Question: I have commuter flow data from the 2001 Census. I converted it from "flat" to "long" form using 'melt' from the 'reshape2' R package and placed origins and destinations in the same row because ggplot2 accepts only data-frame inputs.
My issue is that I've ended-up doubling-up the data for each line, so that each row (line) has an origin and a destination. I'm sure there is a more concise solution, probably involving an even longer form of my data.
To make the problem specific, I've produced a small worked example from Hereford:
'''
# prepare data + packages
library(ggplot2)
library(ggmap)
flows.mini <- flows.ft[1:100,]
save(flows.mini, file="flows.mini.RData")
load("flows.mini.RData")
head(flows.mini)
variable X.1 value X1.x X2.x X1.y X2.y n nr
1 00GANY 00GANY 605 -2.699389 52.06554 -2.699389 52.06554 605 1
2 00GANY 00GAPA 135 -2.742064 52.04099 -2.699389 52.06554 135 2
3 00GANY 00GAQD 25 -2.733890 51.93402 -2.699389 52.06554 25 3
fcols
1 500+
2 100-500
3 10-100
'''
To reproduce the steps taken from the last two lines, please download the RData file (2 kb): <URL> and reproduce the plot:

This is how I've plotted it:
'''
# plot flows by doubling-up
hford <- qmap("hereford", source = "stamen", maptype = "toner", extent = "normal", maprange=FALSE)
hford + geom_path(data= flows.mini, aes(x=c(X1.x,X1.y), y=c(X2.x, X2.y),
group = c(nr, nr), color = c(fcols,fcols), size= c(n,n)),
lineend = "round") +
scale_size_continuous(range = c(0.05,5)) +
scale_color_discrete(breaks = c("0-10", "10-100", "100-500", "500+")) +
coord_map()
'''
I think you'll agree the double attributes are inefficient, so, to re-phrase my question: how can I remove them?
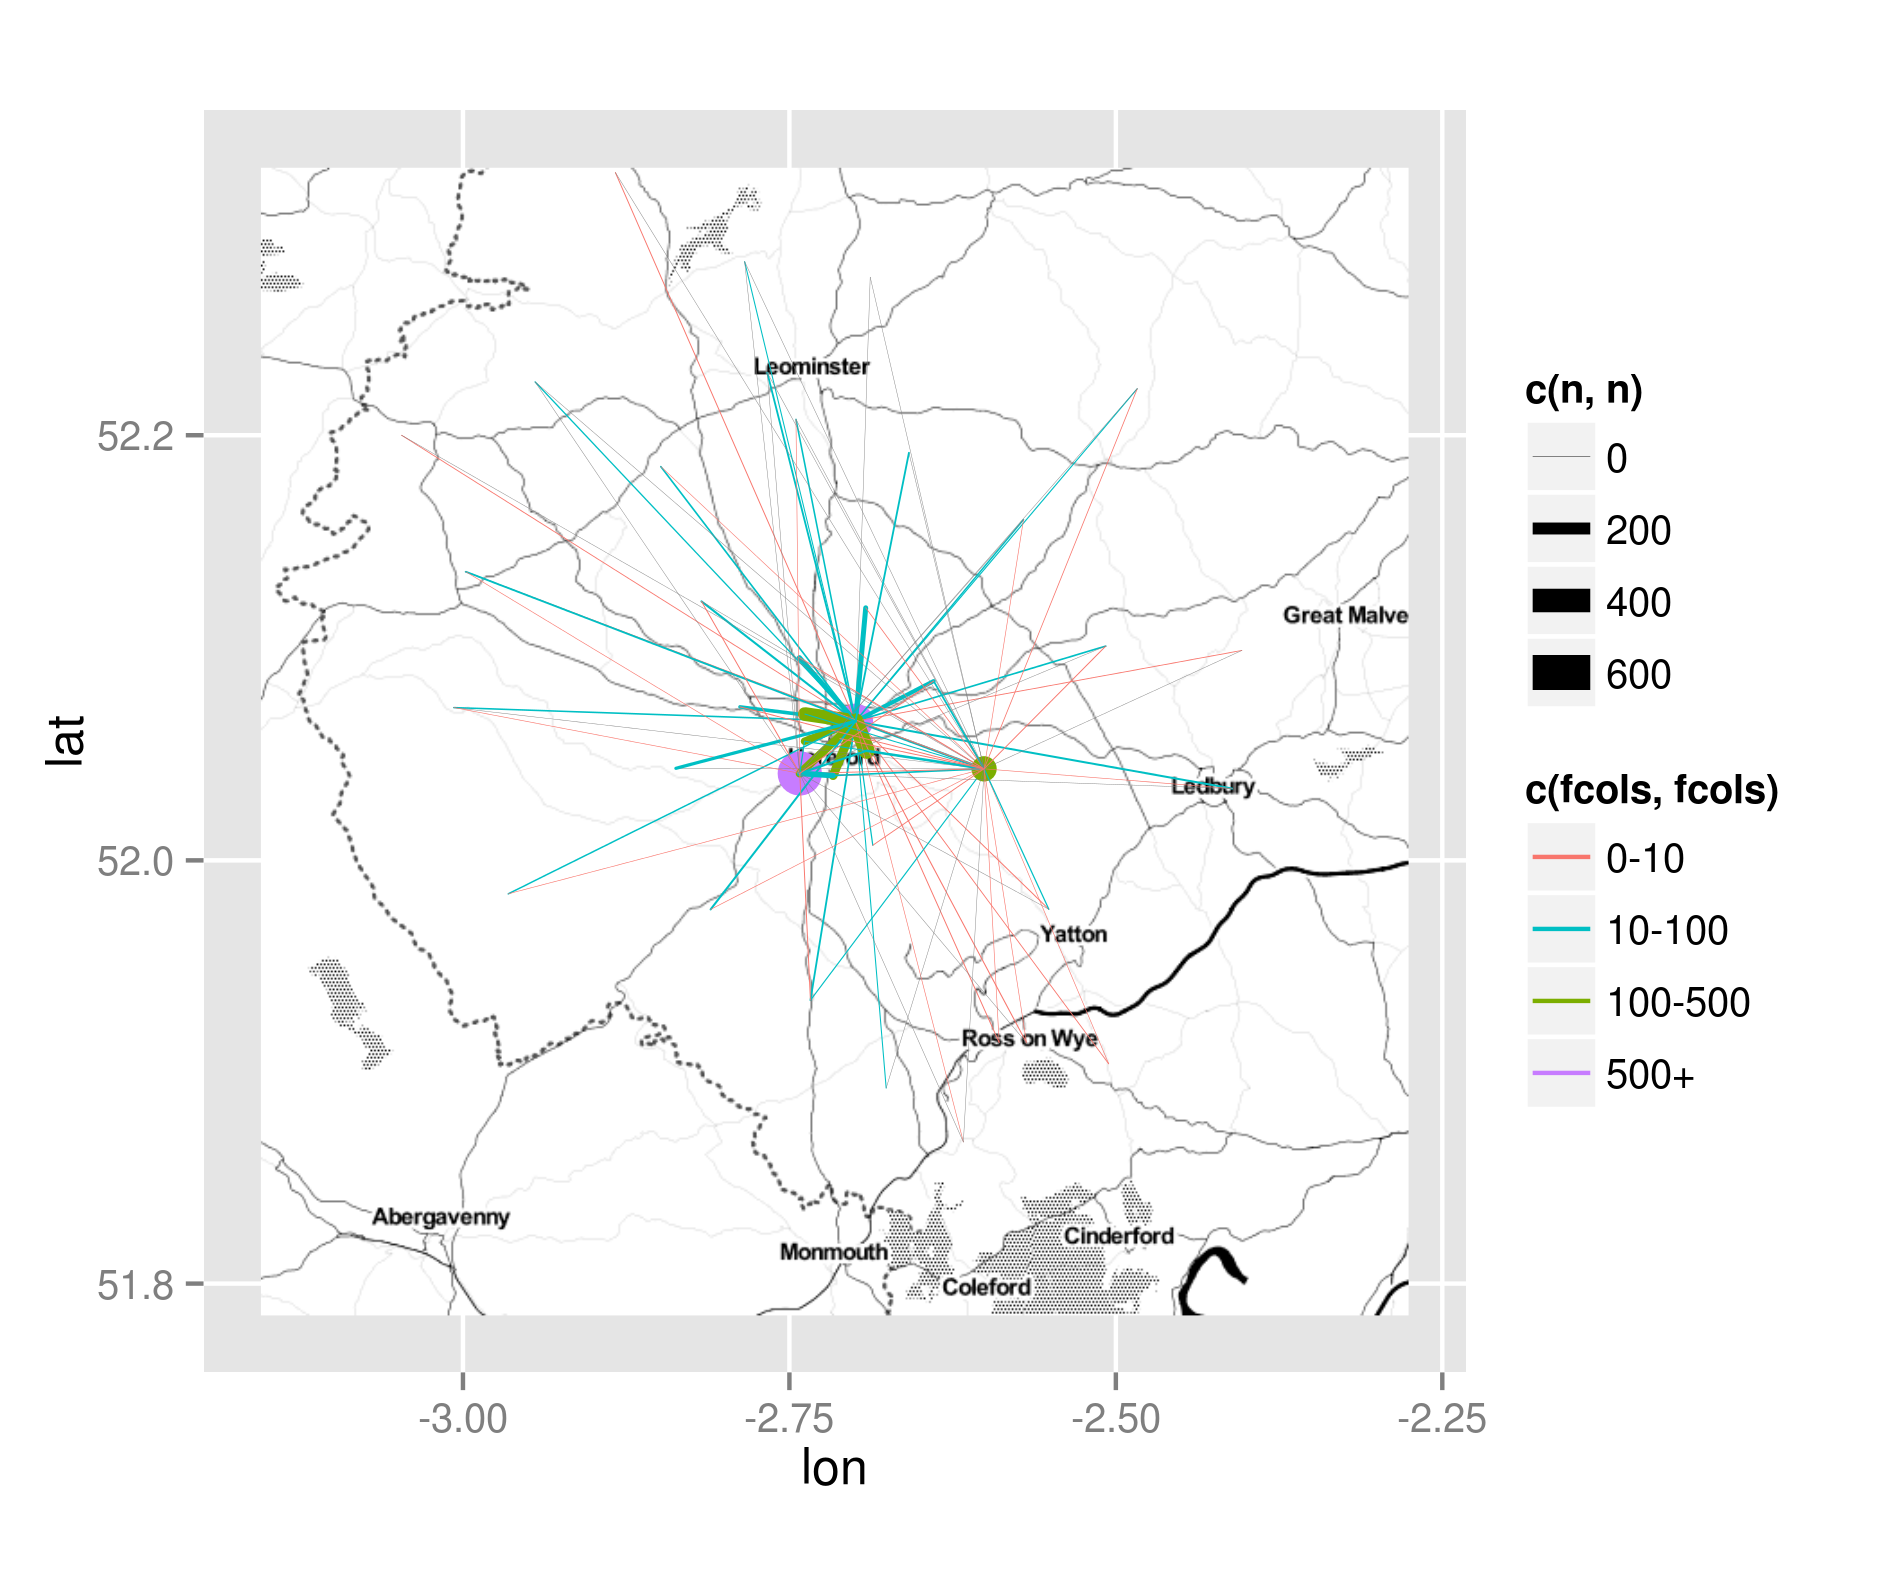
Answer: I'm not sure I really understand the question, but if you use 'geom_segment' instead of 'geom_path', does it solve the problem you describe of "doubling the attributes" ?
Something like :
'''
hford + geom_segment(data= flows.mini, aes(x=X1.x,y=X2.x, xend=X1.y, yend=X2.y,
group = nr, color = fcols, size= n),
lineend = "round") +
scale_size_continuous(range = c(0.05,5)) +
scale_color_discrete(breaks = c("0-10", "10-100", "100-500", "500+")) +
coord_map()
'''